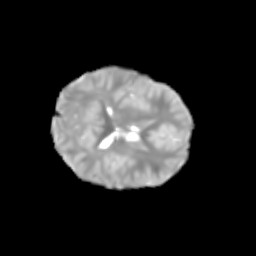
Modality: T2w
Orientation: axial
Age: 6
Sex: male
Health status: healthy